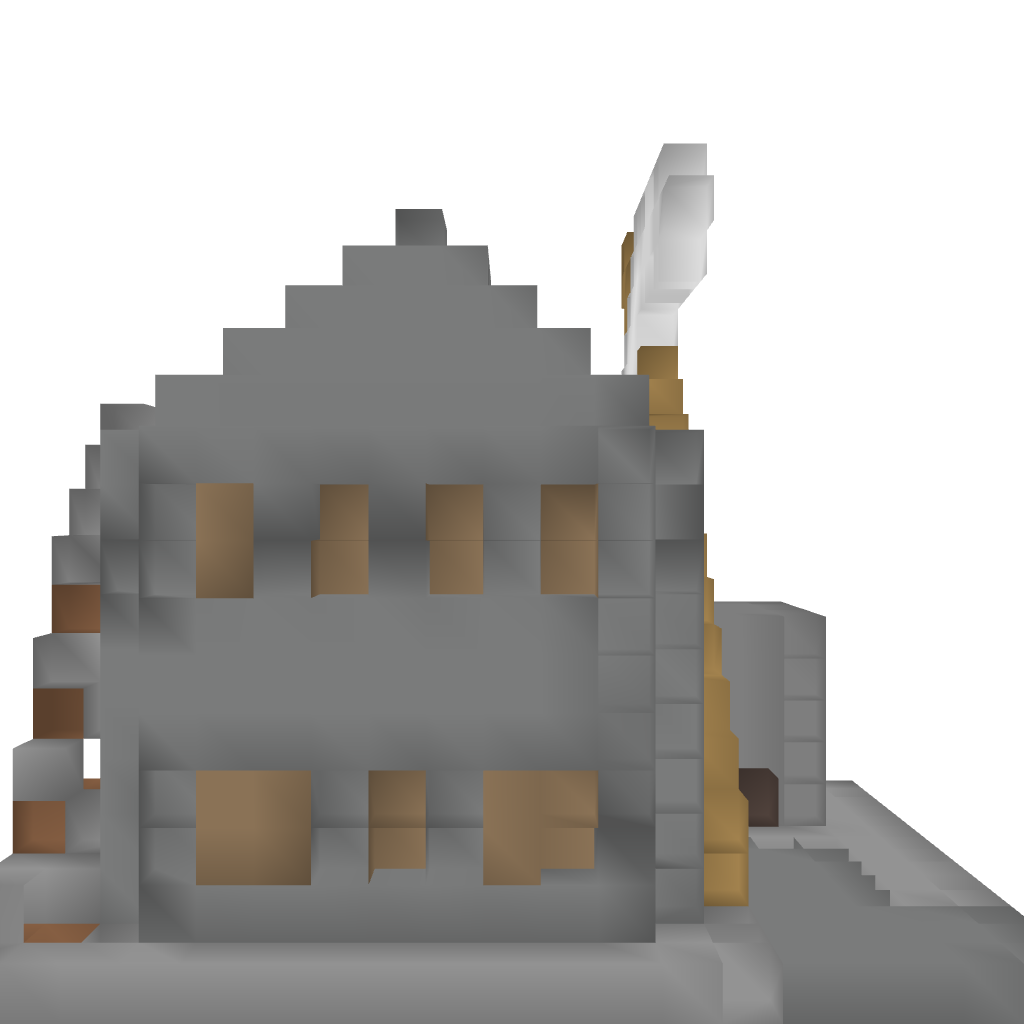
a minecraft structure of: admin shoppe